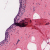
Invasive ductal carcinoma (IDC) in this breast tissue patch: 0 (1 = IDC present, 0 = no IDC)